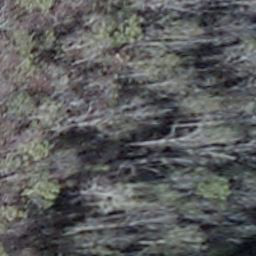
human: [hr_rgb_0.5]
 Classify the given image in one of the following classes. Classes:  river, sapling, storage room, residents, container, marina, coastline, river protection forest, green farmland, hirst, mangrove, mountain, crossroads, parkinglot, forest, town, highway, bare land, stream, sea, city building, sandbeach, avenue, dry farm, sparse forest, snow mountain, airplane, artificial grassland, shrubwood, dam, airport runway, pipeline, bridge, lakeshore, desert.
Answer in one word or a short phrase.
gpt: shrubwood